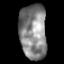
Tissue: lung
Cell type: Epithelial cells
Senescence score: 0.2038
Nuclear area (px): 1456
Mean DAPI intensity: 134.707